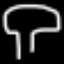
Label: mushroom